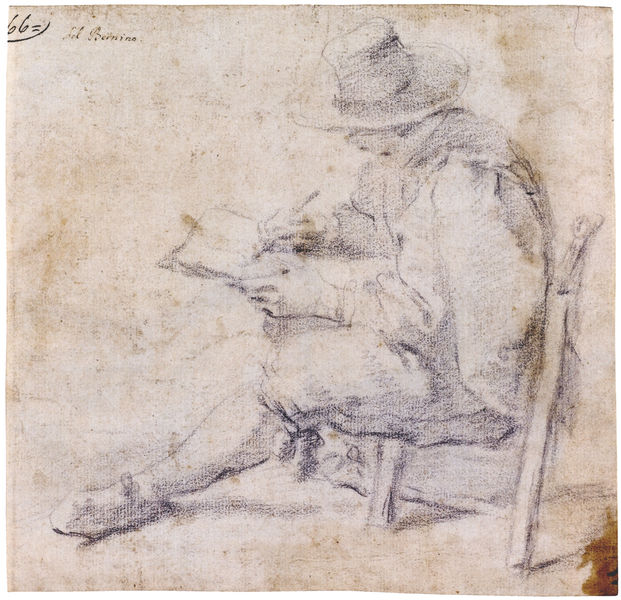
Titel: Jugendlicher Zeichner
Künstler: Pietro Paolo (Il Gobbo dei Carracci) Bonzi
Standort: Stuttgart
Institution: Staatsgalerie, Graphische Sammlung
Schlagwörter: blau, hand, mann, schatten, umhang, weiß, aquarell, ocker, sitzen, braun, finger, grau, hell, holz, hut, kreide, licht, nase, profil, schwarz, skizze, stuhl, zeichnung, hemd, hose, jacke, mütze, arme, falten, gesicht, halten, kragen, mensch, ärmel, herr, holzstuhl, hände, rückenlehne, signatur, boden, mantel, sitzend, blatt, gebeugt, zart, esel, bein, schrift, papier, lehne, bogen, schuhe, studie, grafik, graphik, vergilbt, hocker, sepia, einfach, kaffee, dichter, datum, maler, überwurf, konzentriert, edel, nachdenken, hutkrempe, weste, krempe, unscharf, schnalle, schmutz, stangen, philosoph, buch, denken, fuss, kohle, draufsicht, schraffur, schraffuren, künstler, seite, beschriftung, bleistift, schuh, entwurf, stift, rom, fleck, heft, flecken, verschwommen, zeichnen, schreiben, hamd, fleckig, leicht, kniebundhose, kaffe, skizzenbuch, schtten, schraffierung, zeichner, beschädigung, niedrig, zeichenstift, graphit, straffur, silberstift, weiiß, grafit, zeichnend, kurze hose, bernhard, bernini, pumphosen, schnürsenkel, scuhe, mentel, kippeln, sticft, s, g, a, d, h, 1840, f, füger, 66, jrom, v.chr, shcraffierung, zeicher, ausgestreckter fuß, bernino